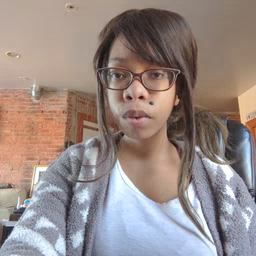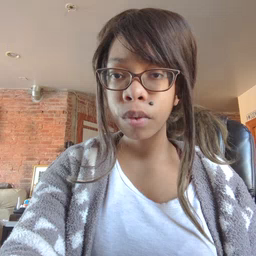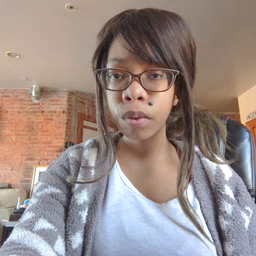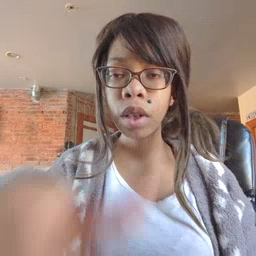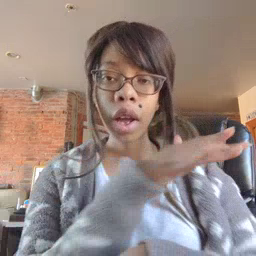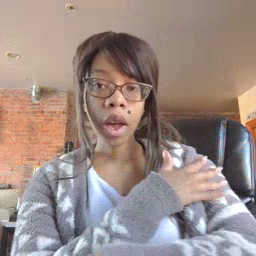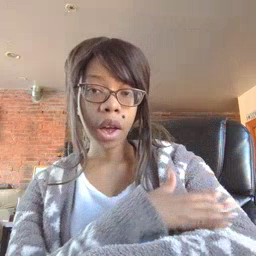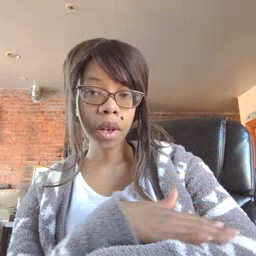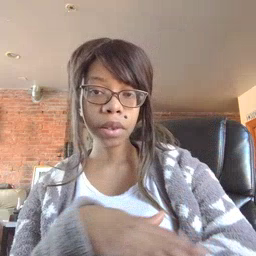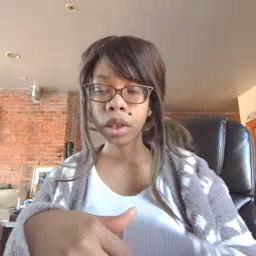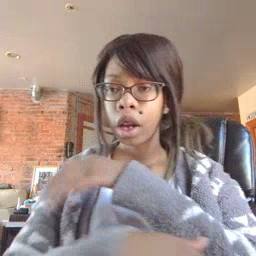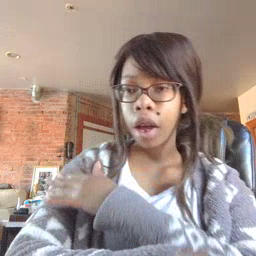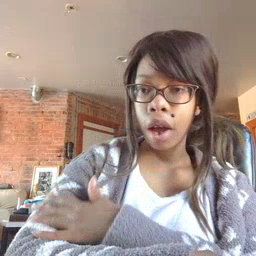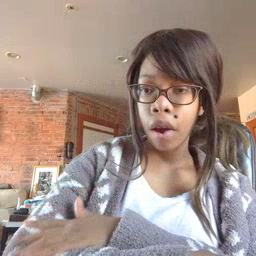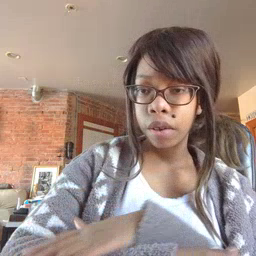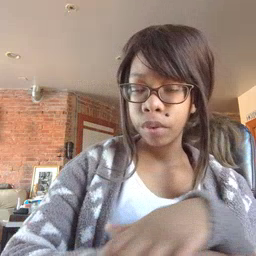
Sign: arm